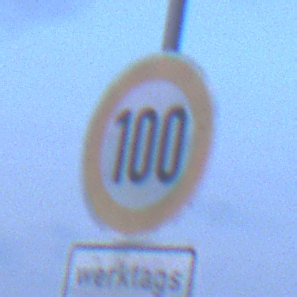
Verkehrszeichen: Geschwindigkeit100
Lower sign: ZeitangabenMitBeschraenkungAufWochentage7
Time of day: Dawn
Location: Outdoor (Urban)
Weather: PartlyCloudy
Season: NotSpecified
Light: Natural